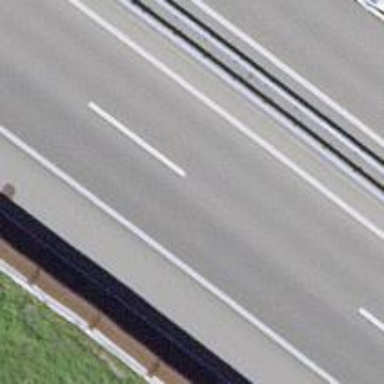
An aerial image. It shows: Asphalt motorway.